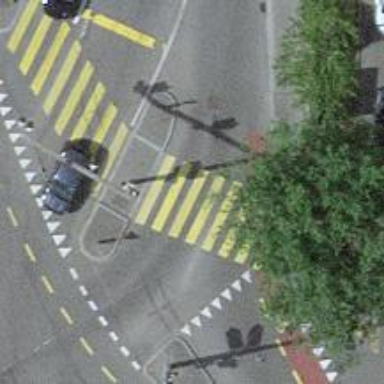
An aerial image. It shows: Kerb barrier.